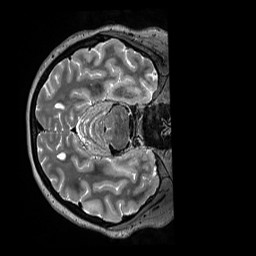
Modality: T2w
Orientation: axial
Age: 51
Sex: female
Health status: ill
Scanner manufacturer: siemens
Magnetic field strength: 3 T
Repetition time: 3.2 s
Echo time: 0.564 s